Field crop: maize
Growth stage: 2
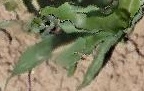
Species: maize